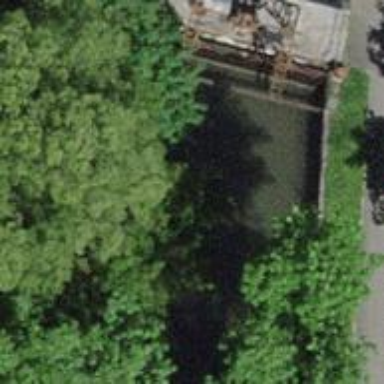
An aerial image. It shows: Canal.